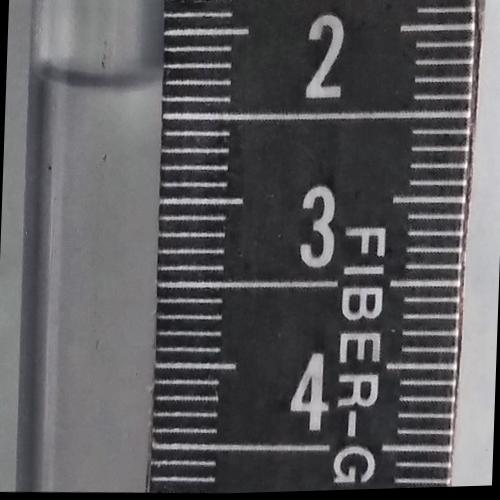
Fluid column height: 2.3 cm